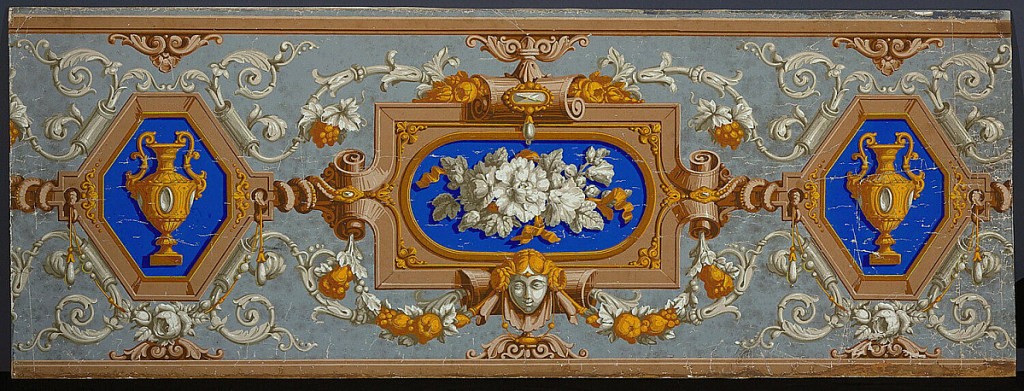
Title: Dado
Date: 1850–99
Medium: Block-printed on machine-made paper
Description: a) On gray ground two octagonal frames with yellow vases on blue, flanking large rectangular cartouche with scrolled sides containing grisaille flowers on blue. Connecting scrolls in grays with yellow fruits; b) section of same paper, with cartouche only.